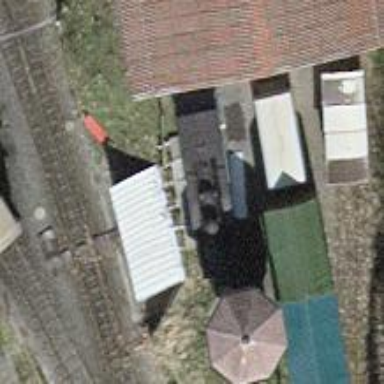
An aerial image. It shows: Preserved railway yard with electrified contact line.